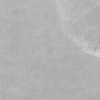
Label: not_dusty